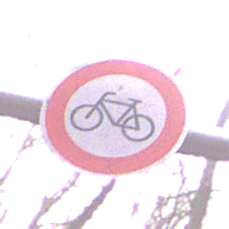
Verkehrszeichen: VerbotRadverkehr
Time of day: Midday
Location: Outdoor (Nature)
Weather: Overcast
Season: Autumn
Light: Natural